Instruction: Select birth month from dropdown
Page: traveler
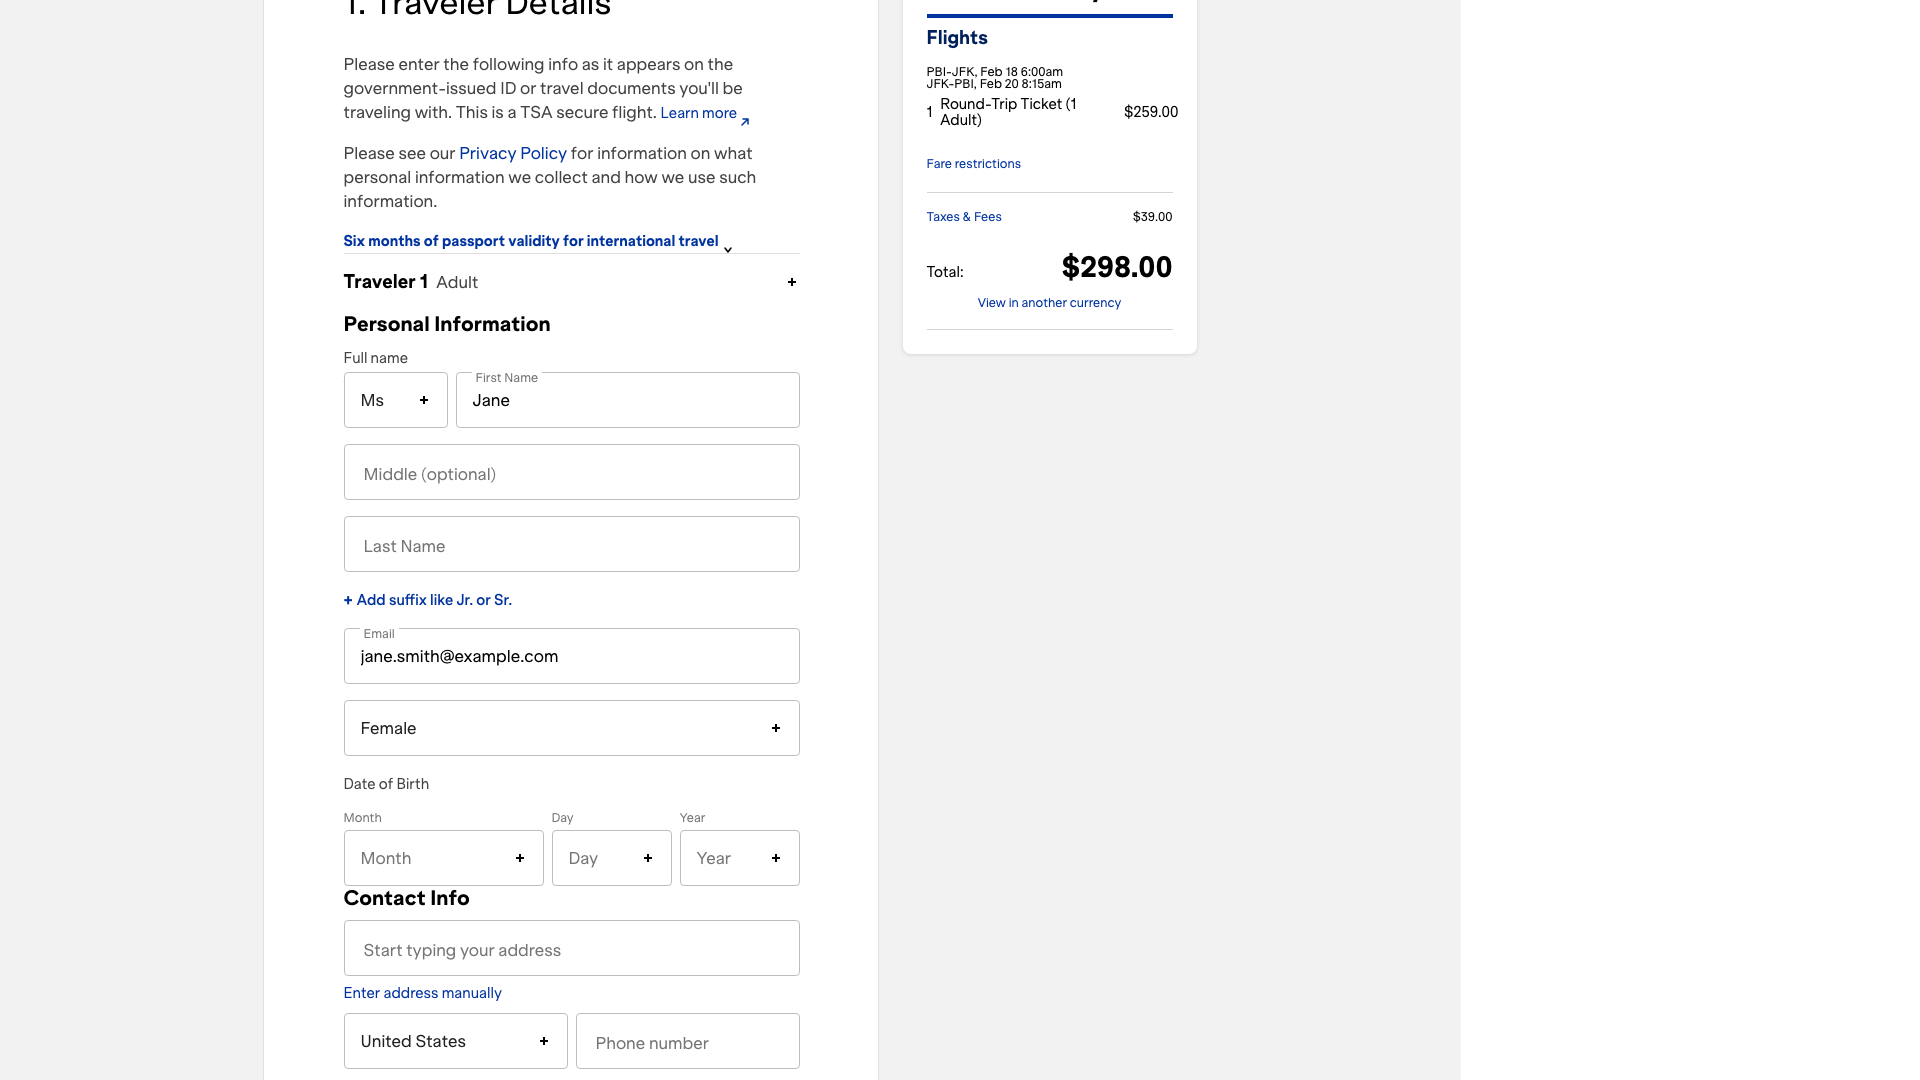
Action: click